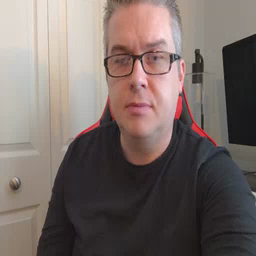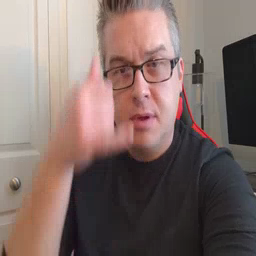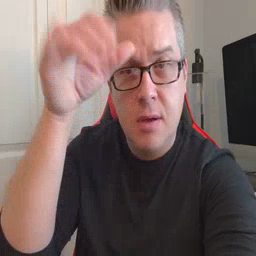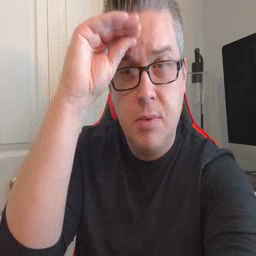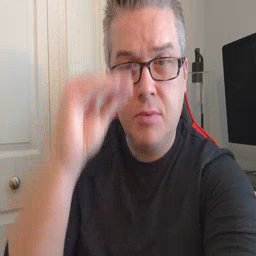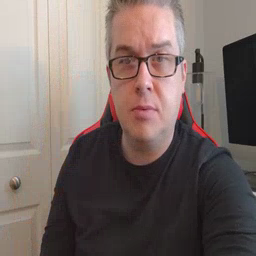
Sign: cowboy